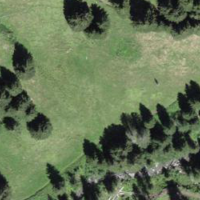
EUNIS habitat code: 23
Species observed at this site:
Euphorbia myrsinites